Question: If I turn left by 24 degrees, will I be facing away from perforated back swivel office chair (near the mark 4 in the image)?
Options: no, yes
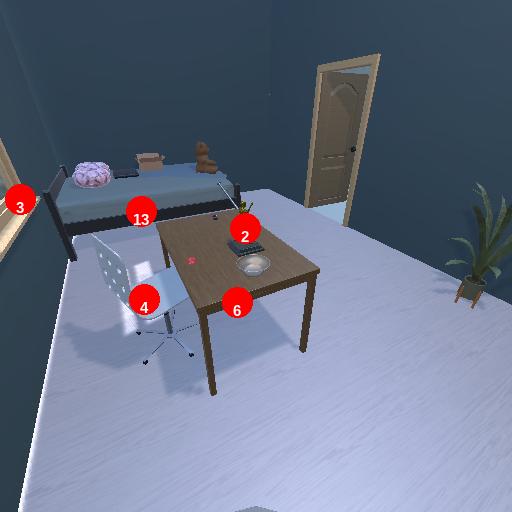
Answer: no